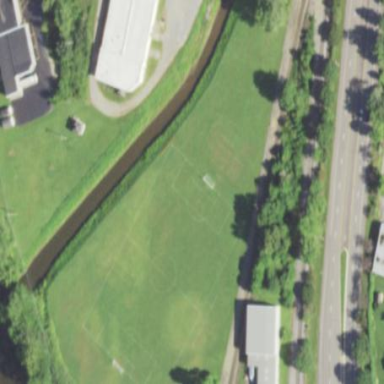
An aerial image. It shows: Grass pitch used for soccer.